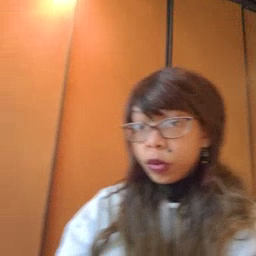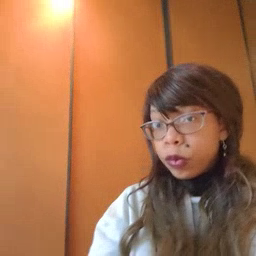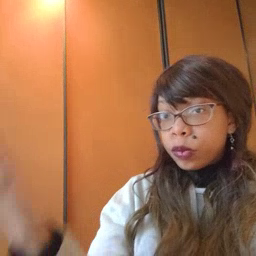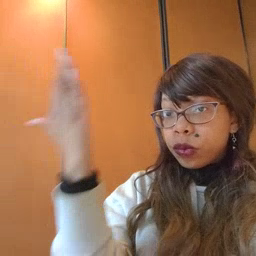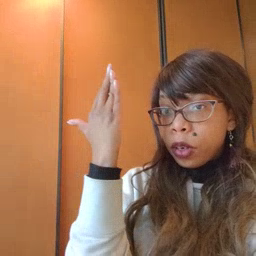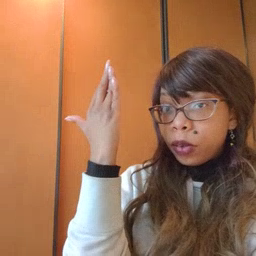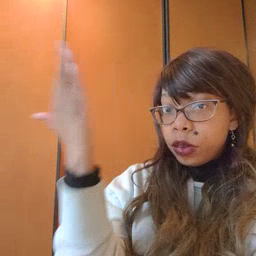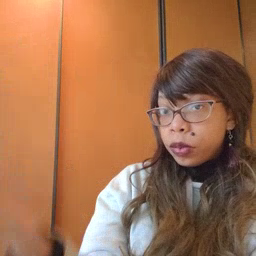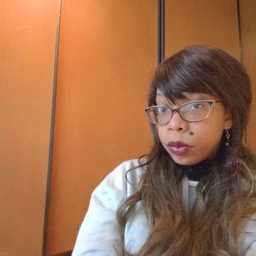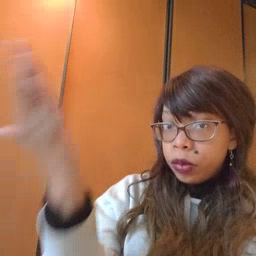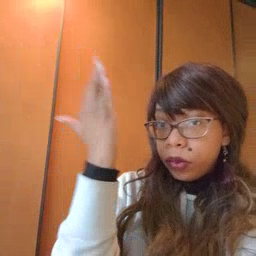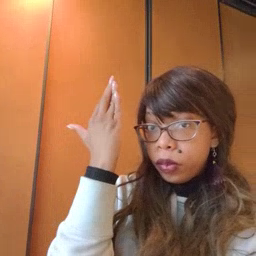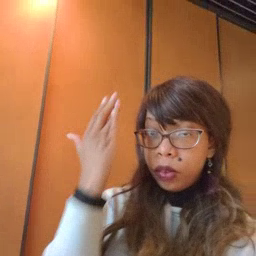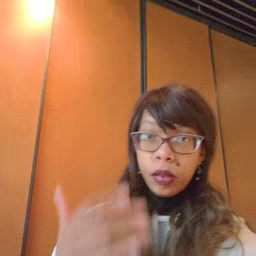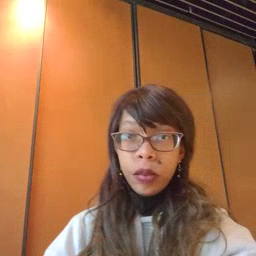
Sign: morning